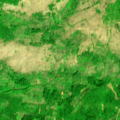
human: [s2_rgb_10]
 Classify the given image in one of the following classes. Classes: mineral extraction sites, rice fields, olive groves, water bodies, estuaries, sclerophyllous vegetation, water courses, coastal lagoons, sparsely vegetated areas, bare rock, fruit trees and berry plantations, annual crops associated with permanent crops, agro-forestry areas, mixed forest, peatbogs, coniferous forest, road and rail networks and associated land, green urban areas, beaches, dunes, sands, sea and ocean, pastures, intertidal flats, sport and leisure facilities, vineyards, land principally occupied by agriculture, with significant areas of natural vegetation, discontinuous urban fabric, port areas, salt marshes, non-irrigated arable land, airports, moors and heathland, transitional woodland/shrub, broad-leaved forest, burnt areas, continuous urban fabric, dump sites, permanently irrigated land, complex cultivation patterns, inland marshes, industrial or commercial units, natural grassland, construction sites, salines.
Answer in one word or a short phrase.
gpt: broad-leaved forest, natural grassland, transitional woodland/shrub